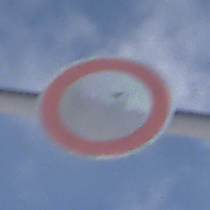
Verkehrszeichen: VerbotFahrzeugeAllerArt
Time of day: MorningAfternoon
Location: Outdoor (Nature)
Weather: PartlyCloudy
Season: Winter
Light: Natural